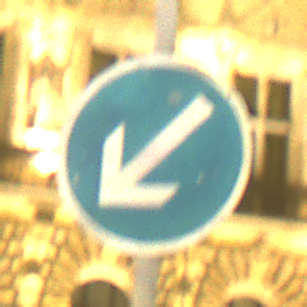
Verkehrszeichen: VorgeschriebeneVorbeifahrtLinks
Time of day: Night
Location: Outdoor (Urban)
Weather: Overcast
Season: NotSpecified
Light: Artificial